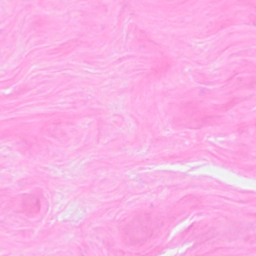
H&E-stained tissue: Breast